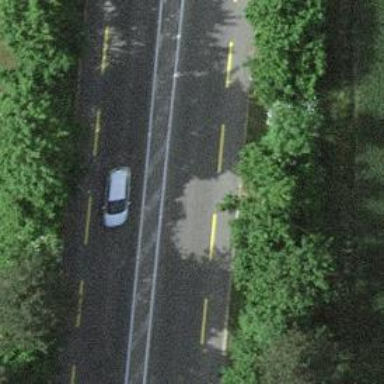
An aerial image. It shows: Primary highway with advisory cycle lane.